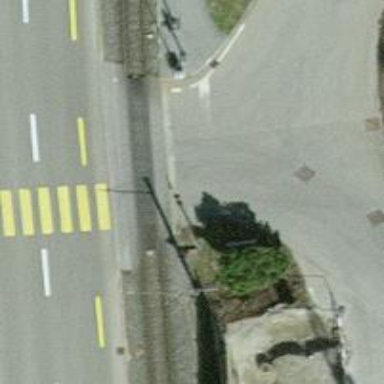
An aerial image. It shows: Paved footway.